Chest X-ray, AP view. Patient: 42 years old, sex M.
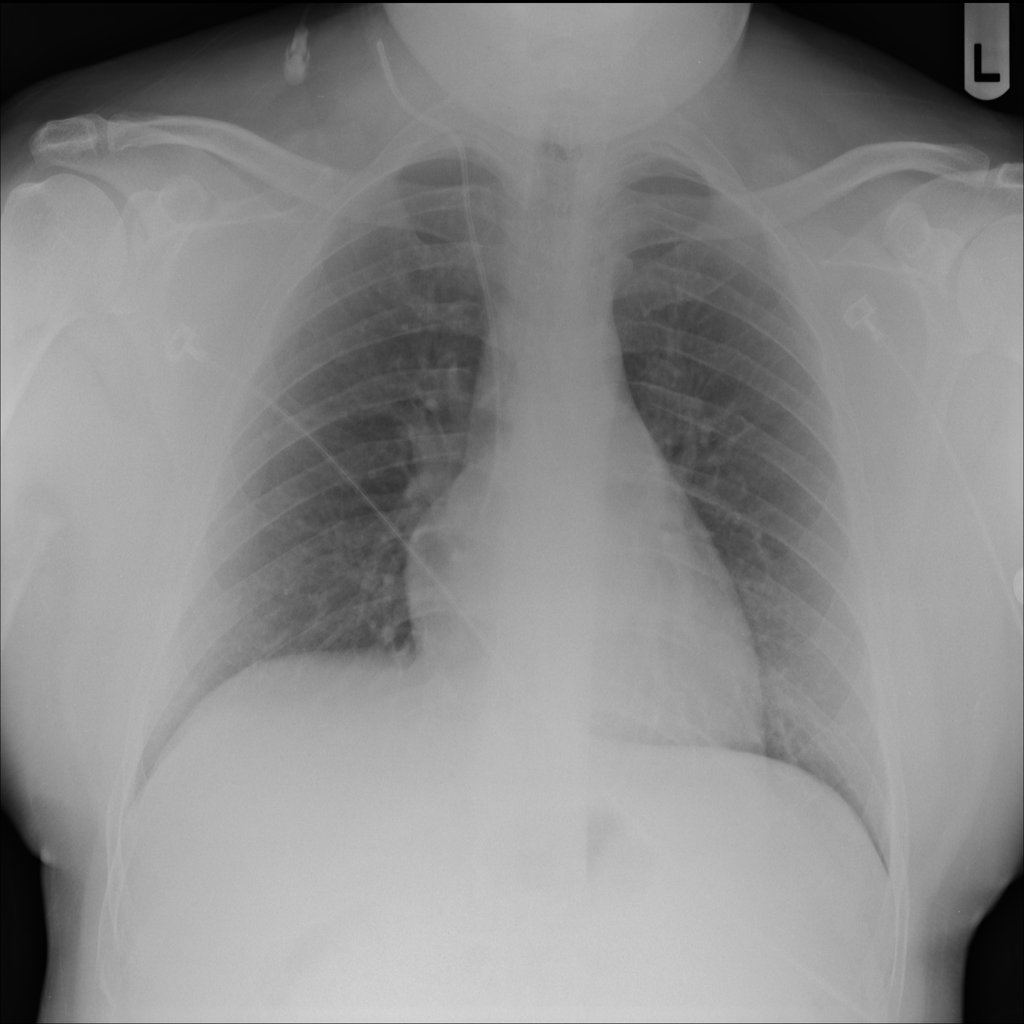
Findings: No Finding